Question: I have an angular directive that sorts columns in a table. prior to version 1.20 this worked but after upgrading to 1.20 I am getting the following error. Does anyone know what is wrong?
> Error: [$parse:isecprv]
<URL>
'''
app.directive('sorted', function () {
return {
scope: true,
transclude: true,
template: '<a href="#/" ng-click="_sort()" ng-transclude=""></a>' +
'<span class="sortArrow" ng-show="show_sort_icon(true)">&#x25BC;</span>' +
'<span class="sortArrow" ng-show="show_sort_icon(false)">&#x25B2;</span>',
controller: function ($scope, $element, $attrs) {
$scope._sort = function () {
$scope.model.sort($attrs.sorted);
};
$scope.show_sort_icon = function (is_desc) {
return ($scope.model.sidx == $attrs.sorted) && ($scope.model.is_desc == is_desc);
};
}
};
});
'''
'''
<table>
<thead>
<tr>
<th sorted="something">Something</th>
</tr>
</thead>
<tbody>
<tr ng-repeat="item in model.items">
<td>{{item.something}}</td>
</tr>
</tbody>
</table>
'''

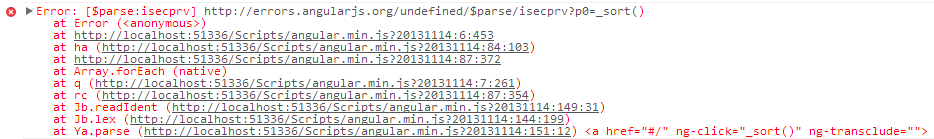
Answer: Answer found by @Heikki
> Fields with names that begin or end with an underscore are considered
private fields. Angular expressions are not allowed to reference such
fields on the scope chain. This only applies to Angular expressions
(e.g. interpolation and calls to $parse with a string expression
argument) - Javascript itself has no such notion.To resolve this error, use an alternate non-private field if available
or make the field public (by removing any leading and trailing
underscore characters from its name.)Example expression that would result in this error:
'''
<div>{{user._private_field}}</div>
'''